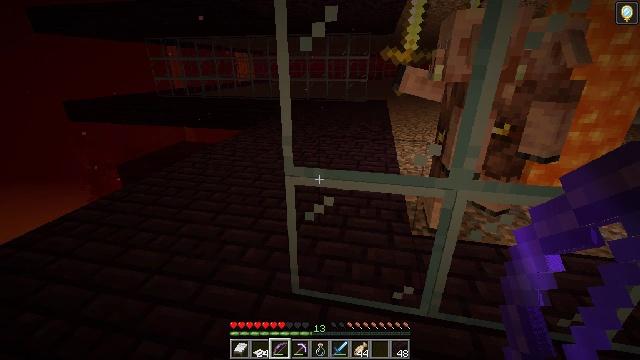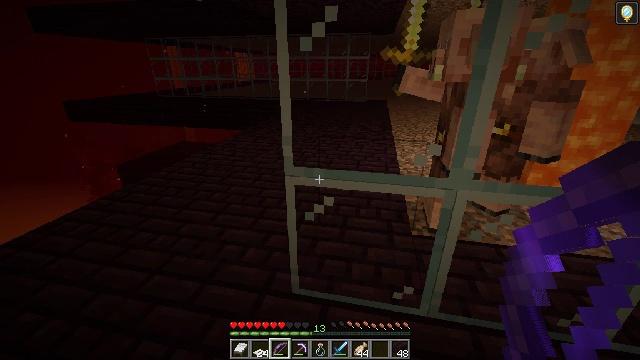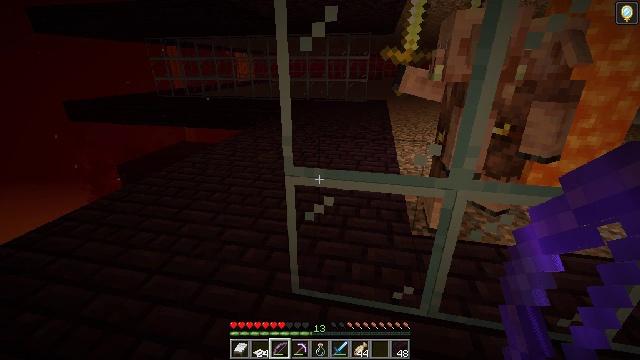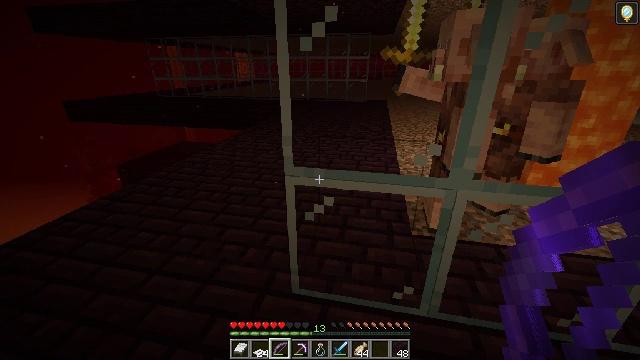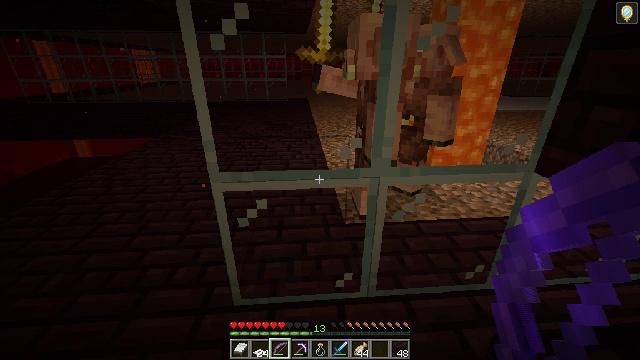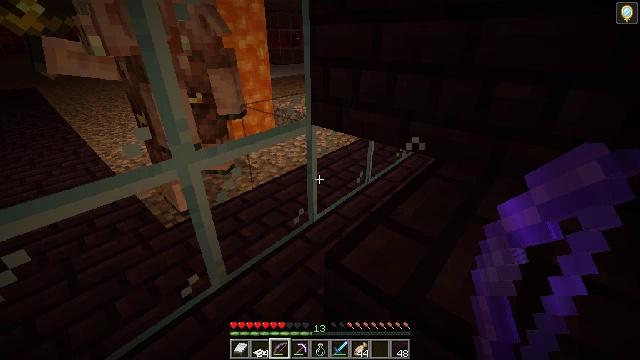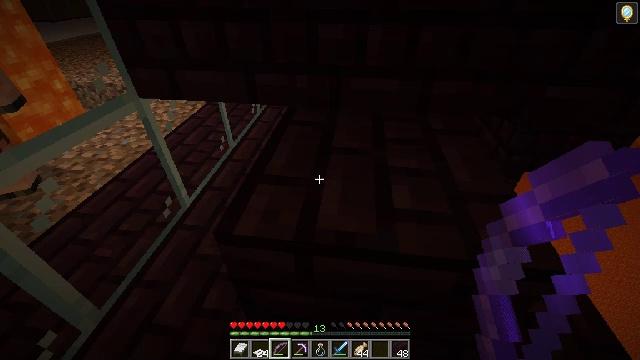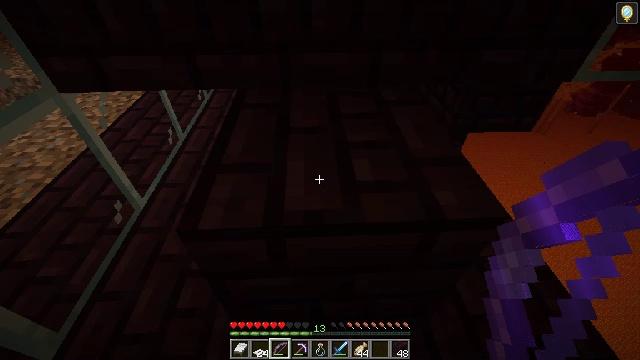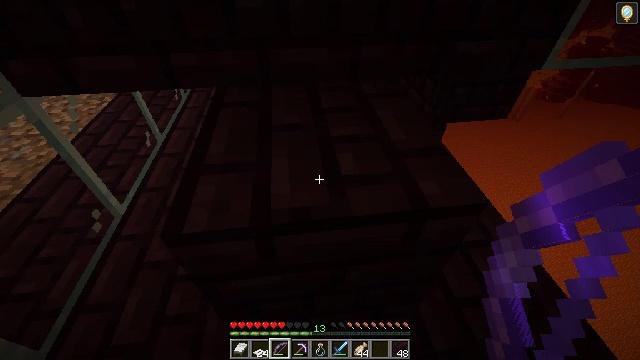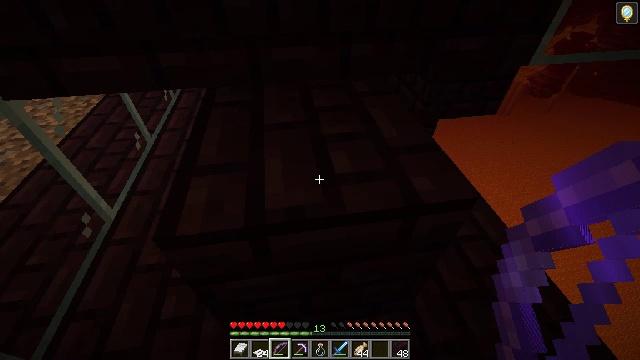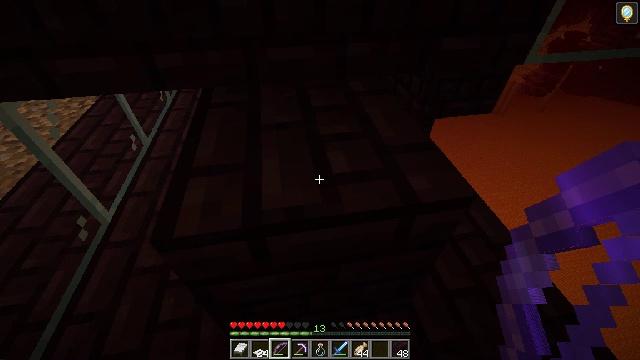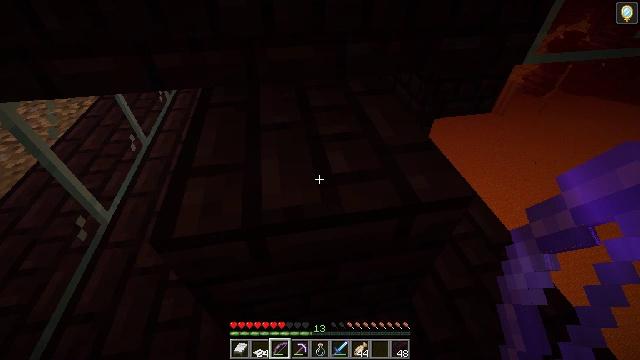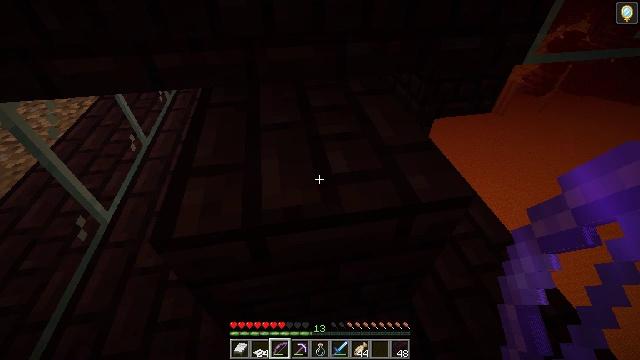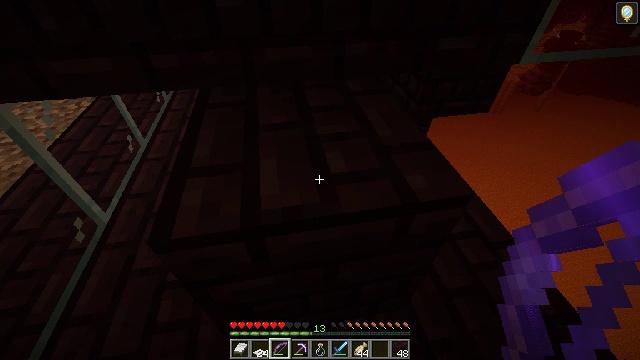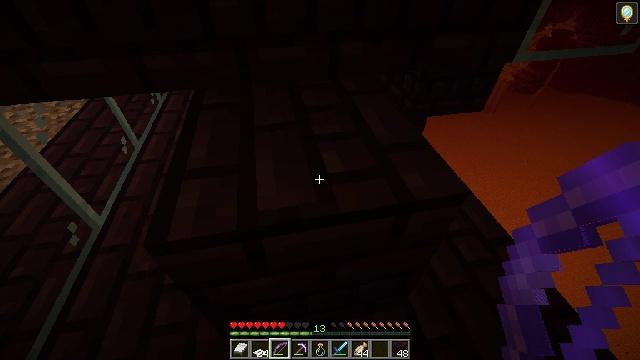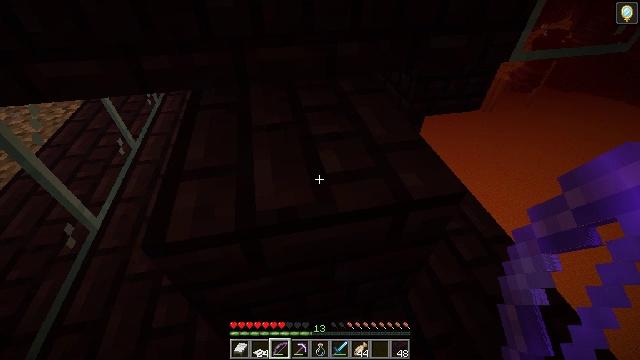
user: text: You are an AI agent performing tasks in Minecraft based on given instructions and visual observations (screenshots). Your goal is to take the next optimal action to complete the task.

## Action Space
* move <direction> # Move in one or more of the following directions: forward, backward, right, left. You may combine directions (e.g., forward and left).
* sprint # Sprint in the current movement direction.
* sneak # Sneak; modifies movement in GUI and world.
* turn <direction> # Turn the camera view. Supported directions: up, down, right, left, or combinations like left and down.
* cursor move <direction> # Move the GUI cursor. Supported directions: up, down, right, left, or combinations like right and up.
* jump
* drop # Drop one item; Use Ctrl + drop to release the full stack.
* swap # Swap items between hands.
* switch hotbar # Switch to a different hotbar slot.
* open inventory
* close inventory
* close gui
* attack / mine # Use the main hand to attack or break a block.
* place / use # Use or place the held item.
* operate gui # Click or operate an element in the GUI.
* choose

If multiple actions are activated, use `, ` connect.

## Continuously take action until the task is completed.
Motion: motion action
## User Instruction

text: Mine nether bricks.
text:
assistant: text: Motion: no_op
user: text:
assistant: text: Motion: no_op
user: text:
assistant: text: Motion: no_op
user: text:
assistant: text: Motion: turn right
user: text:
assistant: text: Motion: turn right and down
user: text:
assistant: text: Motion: turn right and down
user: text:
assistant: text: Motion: turn right and down
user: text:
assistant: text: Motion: turn right
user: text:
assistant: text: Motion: turn right
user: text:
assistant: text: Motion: no_op
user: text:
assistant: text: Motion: no_op
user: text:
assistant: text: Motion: no_op
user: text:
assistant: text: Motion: no_op
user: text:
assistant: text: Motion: turn right
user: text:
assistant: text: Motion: no_op
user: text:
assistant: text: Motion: no_op
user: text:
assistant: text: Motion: no_op
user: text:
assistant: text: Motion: no_op
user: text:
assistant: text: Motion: no_op
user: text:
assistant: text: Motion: no_op
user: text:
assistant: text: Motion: no_op
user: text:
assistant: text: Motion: no_op
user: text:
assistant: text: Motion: no_op
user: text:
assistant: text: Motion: no_op
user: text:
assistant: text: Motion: no_op
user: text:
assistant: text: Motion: no_op
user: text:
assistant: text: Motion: no_op
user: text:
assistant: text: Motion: no_op
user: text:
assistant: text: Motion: no_op
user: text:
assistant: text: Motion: no_op